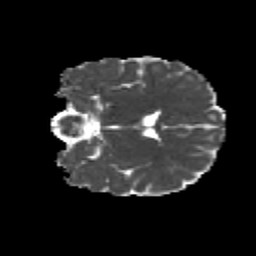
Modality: MD
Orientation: coronal
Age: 9
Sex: male
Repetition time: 9.4 s
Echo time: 0.089 s